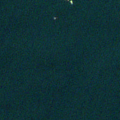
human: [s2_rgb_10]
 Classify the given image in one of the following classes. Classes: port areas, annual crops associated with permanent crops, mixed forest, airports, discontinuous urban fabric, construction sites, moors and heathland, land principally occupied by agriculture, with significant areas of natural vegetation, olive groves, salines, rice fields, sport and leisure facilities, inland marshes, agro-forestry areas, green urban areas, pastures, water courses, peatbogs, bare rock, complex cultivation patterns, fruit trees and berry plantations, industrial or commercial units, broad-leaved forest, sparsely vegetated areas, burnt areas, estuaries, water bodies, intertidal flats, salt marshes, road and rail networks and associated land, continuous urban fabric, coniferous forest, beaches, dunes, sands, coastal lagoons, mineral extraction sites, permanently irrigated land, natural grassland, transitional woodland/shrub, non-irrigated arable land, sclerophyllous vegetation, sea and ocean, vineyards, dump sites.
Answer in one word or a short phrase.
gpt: sea and ocean